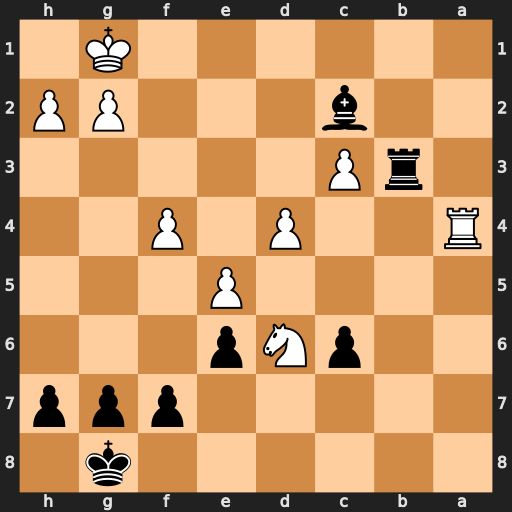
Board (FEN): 6k1/5ppp/2pNp3/4P3/R2P1P2/1rP5/2b3PP/6K1
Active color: b
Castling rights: -
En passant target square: -
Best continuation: Rb1+ Kf2 Bxa4